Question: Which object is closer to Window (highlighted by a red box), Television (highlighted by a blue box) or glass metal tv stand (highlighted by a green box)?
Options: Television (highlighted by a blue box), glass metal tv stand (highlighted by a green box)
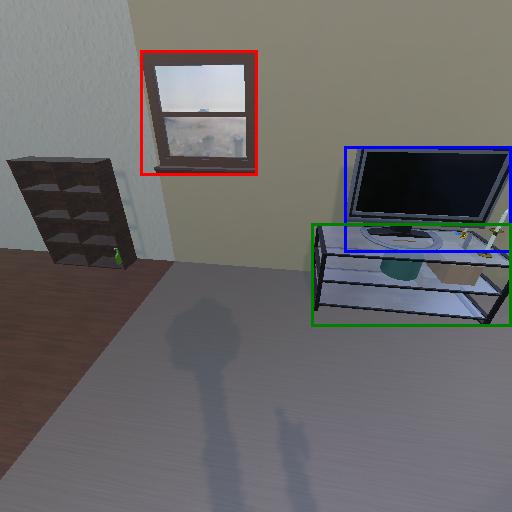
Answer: Television (highlighted by a blue box)